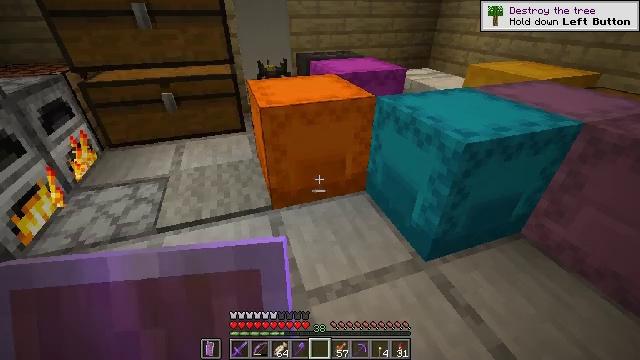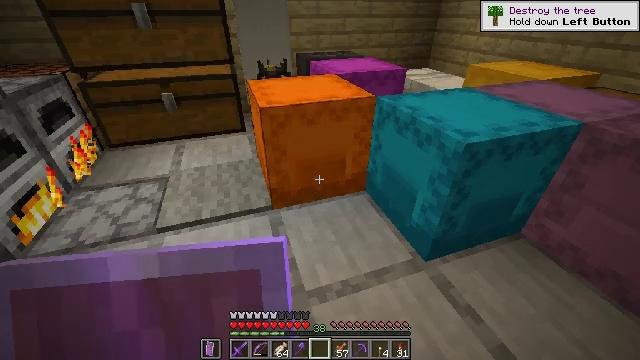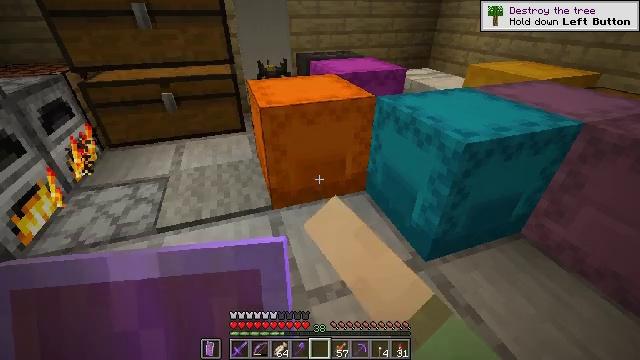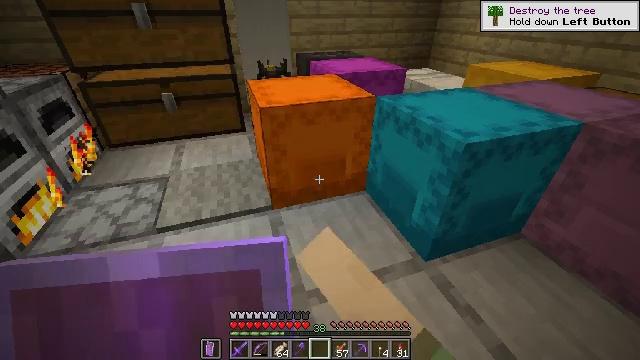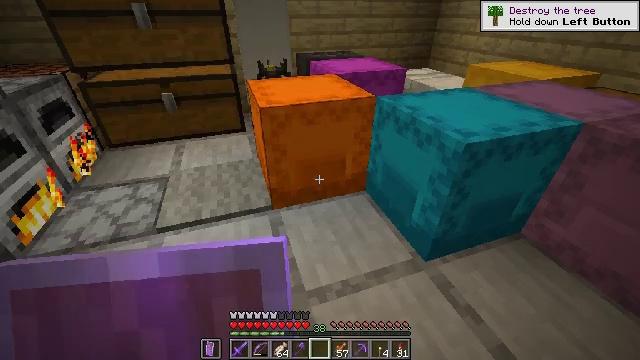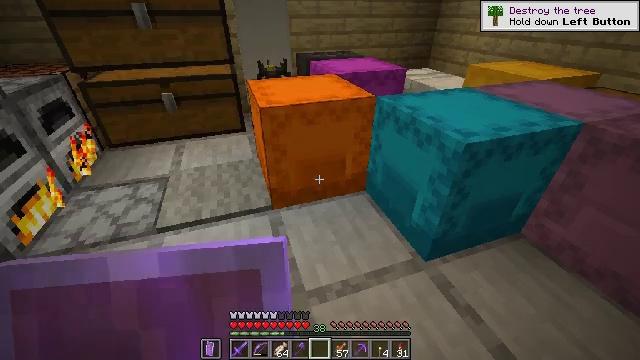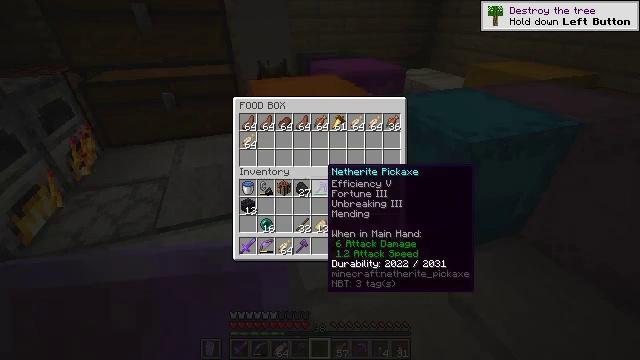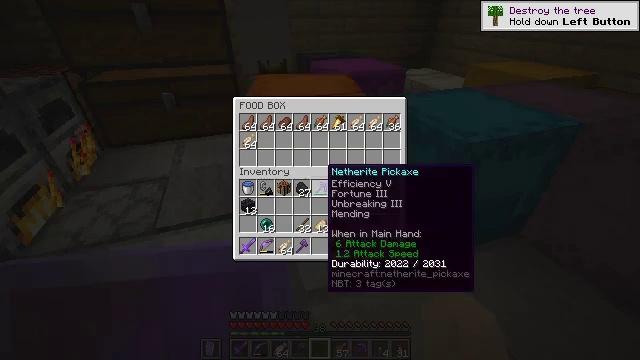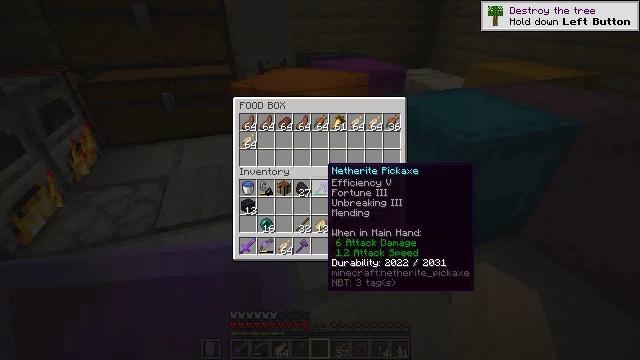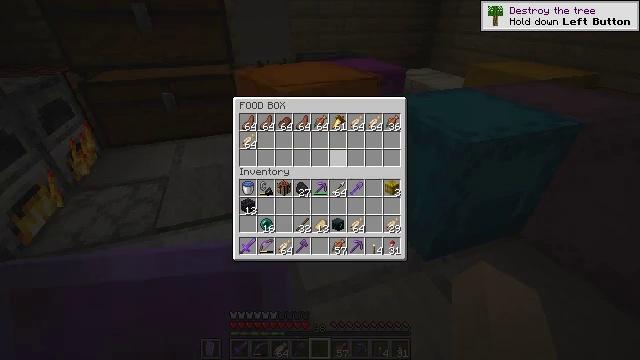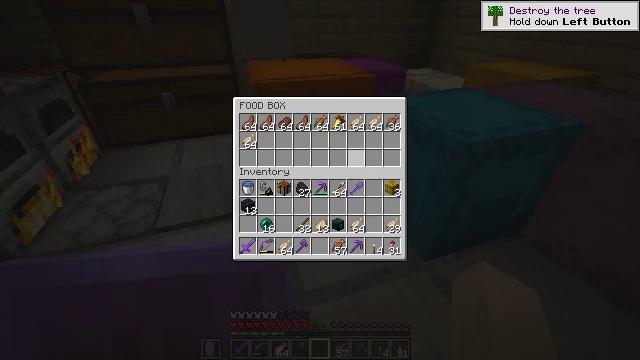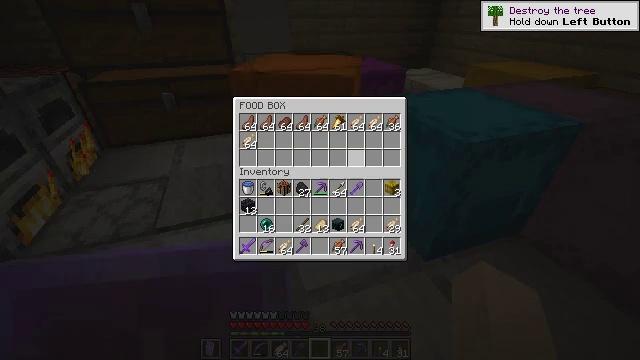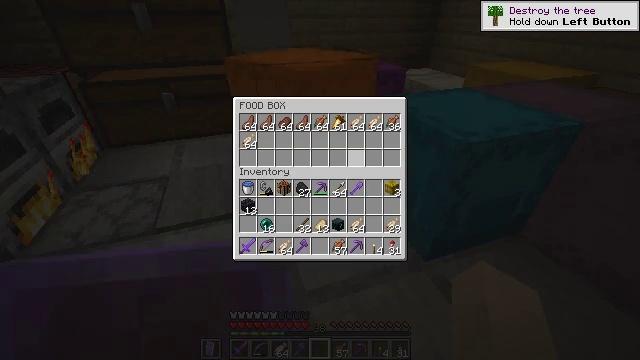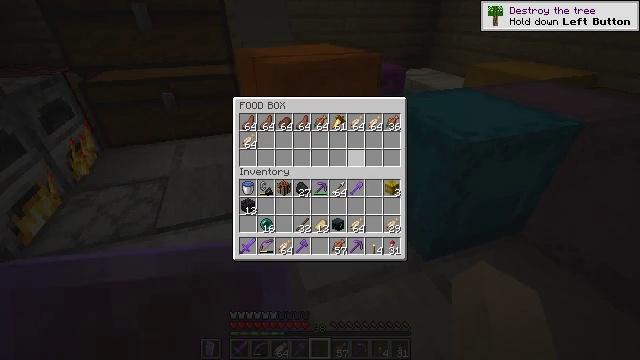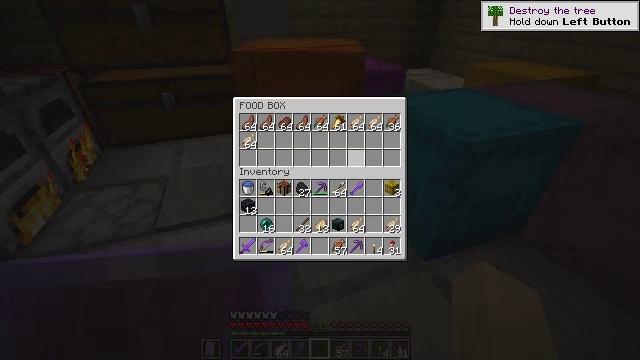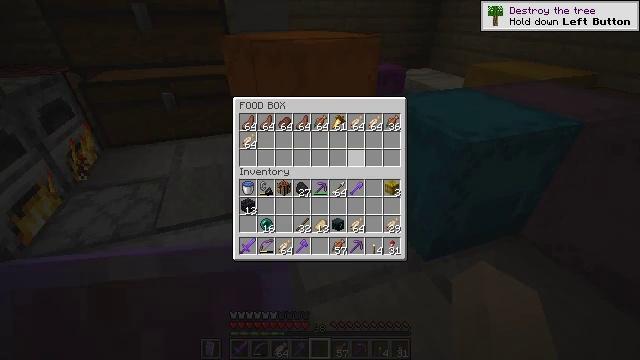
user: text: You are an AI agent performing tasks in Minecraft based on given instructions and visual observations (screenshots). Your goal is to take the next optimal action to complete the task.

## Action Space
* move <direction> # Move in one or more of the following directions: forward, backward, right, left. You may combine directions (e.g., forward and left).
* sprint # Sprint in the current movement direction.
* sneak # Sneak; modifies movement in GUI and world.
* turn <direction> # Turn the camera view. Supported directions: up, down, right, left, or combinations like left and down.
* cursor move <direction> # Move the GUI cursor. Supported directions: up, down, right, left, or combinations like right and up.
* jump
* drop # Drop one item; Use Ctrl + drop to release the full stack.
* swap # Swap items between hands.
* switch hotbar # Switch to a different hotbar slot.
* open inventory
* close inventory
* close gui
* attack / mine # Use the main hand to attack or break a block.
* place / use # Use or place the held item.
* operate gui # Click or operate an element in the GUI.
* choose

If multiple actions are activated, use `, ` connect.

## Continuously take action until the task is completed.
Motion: motion action
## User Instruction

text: Mine the orange shulker box.
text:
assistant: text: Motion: use / place
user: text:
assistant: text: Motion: use / place
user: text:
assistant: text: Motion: use / place
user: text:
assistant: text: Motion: no_op
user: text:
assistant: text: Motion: no_op
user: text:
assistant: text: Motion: no_op
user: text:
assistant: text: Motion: no_op
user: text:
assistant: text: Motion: no_op
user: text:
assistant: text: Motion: turn right and up
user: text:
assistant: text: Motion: turn right
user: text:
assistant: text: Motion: no_op
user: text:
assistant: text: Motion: no_op
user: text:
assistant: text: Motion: no_op
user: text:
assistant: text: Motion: no_op
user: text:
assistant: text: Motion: no_op
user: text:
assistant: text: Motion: no_op
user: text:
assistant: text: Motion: no_op
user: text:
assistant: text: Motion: no_op
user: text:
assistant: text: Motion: no_op
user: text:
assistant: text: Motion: turn down
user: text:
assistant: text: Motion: no_op
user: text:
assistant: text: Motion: no_op
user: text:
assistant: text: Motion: no_op
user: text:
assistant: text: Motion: no_op
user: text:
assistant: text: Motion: no_op
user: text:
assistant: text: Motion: no_op
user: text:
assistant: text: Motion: no_op
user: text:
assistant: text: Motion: no_op
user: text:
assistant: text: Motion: turn down
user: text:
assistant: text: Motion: turn down